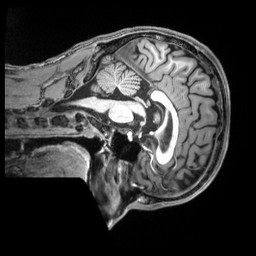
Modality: T1w
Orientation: sagittal
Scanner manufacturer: siemens
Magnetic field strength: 3 T
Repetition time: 2.5 s
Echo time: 0.00343 s